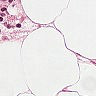
Metastatic tissue present: no